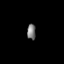
Tissue: prostate
Cell type: T cells
Senescence score: 0.7491
Nuclear area (px): 130
Mean DAPI intensity: 125.269